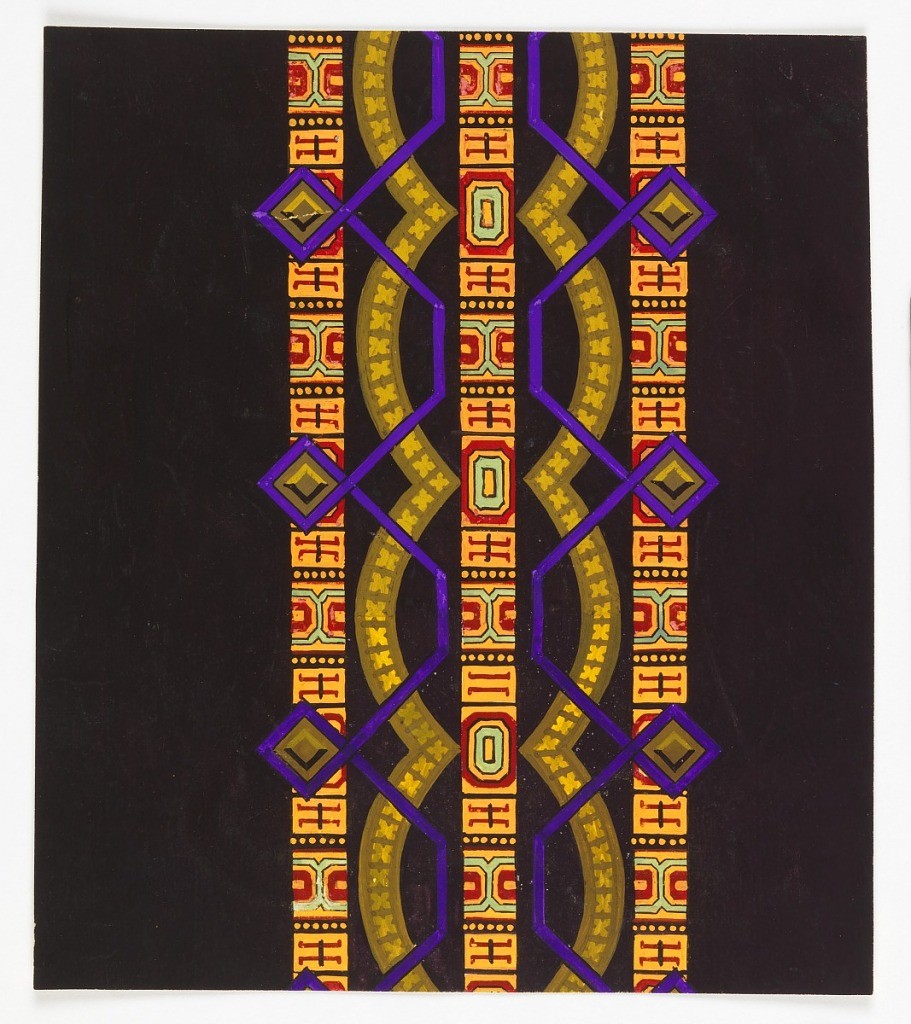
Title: Drawing
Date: late 19th century
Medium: Brush and gouache on cream paper, mounted on cream paper
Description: Vertical symmetrical band with three straight bands and four curved ones. The straight bands consist of stylized geometric shapes on peach ground. Two cloud bands in green flank central section, and then flanked by cobalt blue geometric lines with green rhomboids.